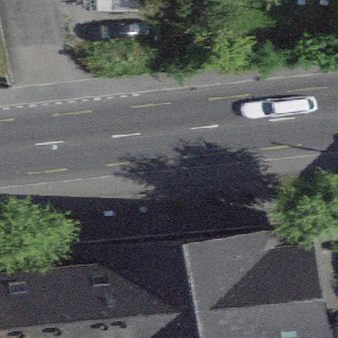
Label: other